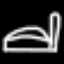
Label: bed